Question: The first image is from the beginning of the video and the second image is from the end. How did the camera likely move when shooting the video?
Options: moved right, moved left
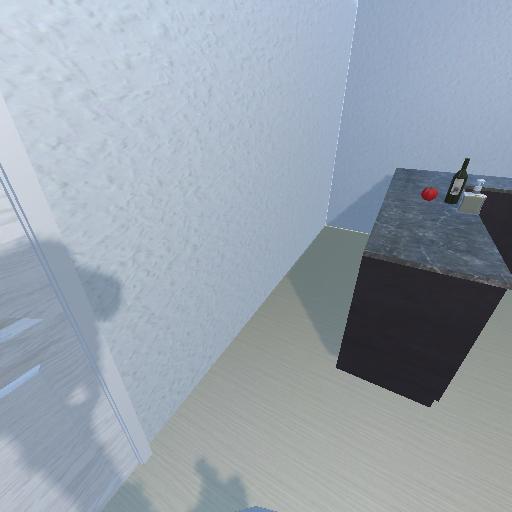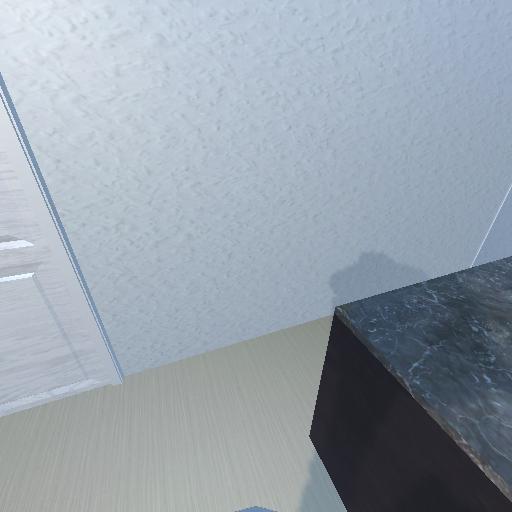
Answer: moved right